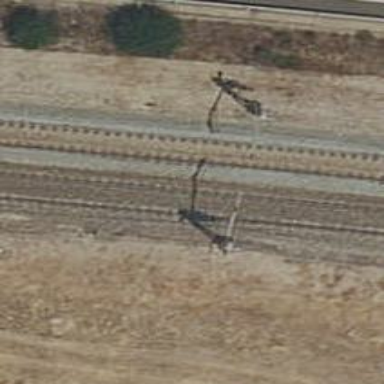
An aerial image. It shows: Railway with electrified contact lines.